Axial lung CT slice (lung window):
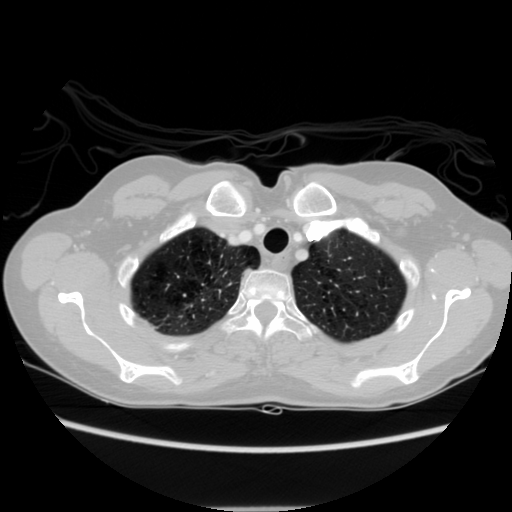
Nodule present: no